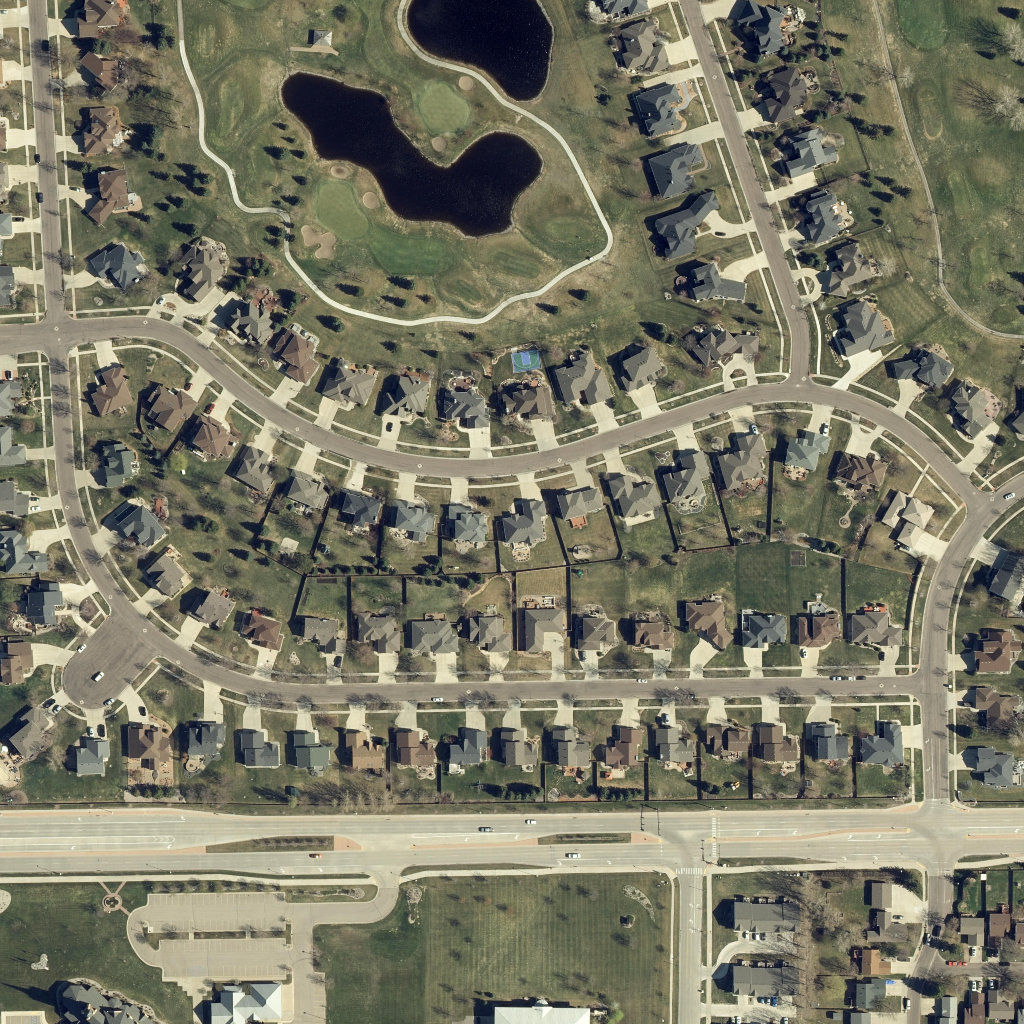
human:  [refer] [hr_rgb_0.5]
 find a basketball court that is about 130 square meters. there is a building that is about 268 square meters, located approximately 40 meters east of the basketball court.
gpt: <box>[[49, 34, 52, 36, 0]]</box>